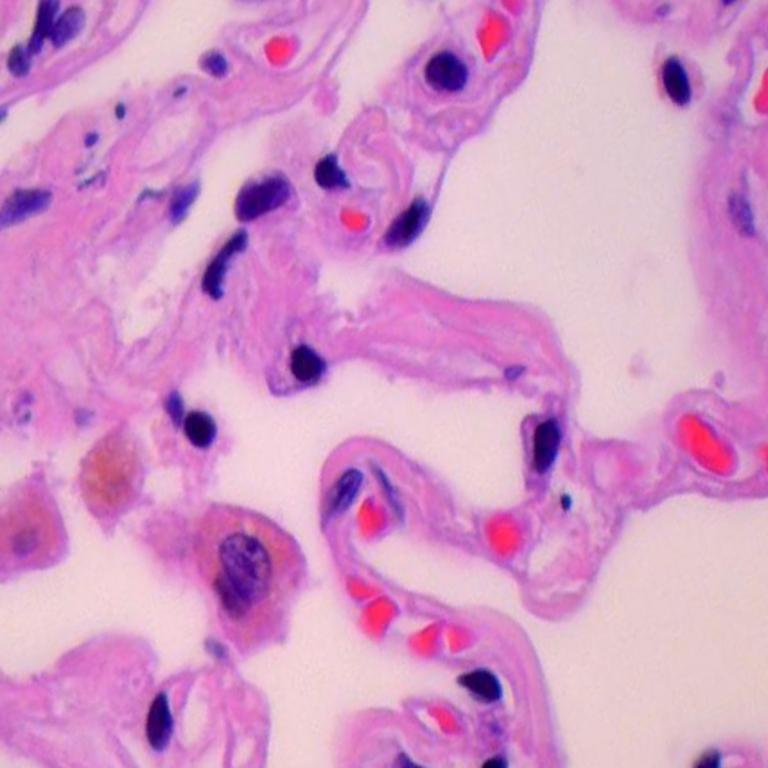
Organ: lung
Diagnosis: benign